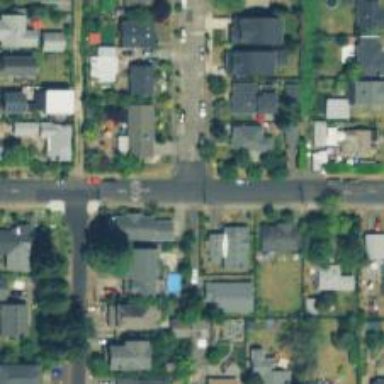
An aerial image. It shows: Residential road with sidewalk on the left side.